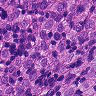
Metastatic tissue present: yes